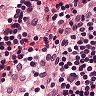
Metastatic tissue present: no